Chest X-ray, PA view. Patient: 58 years old, sex M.
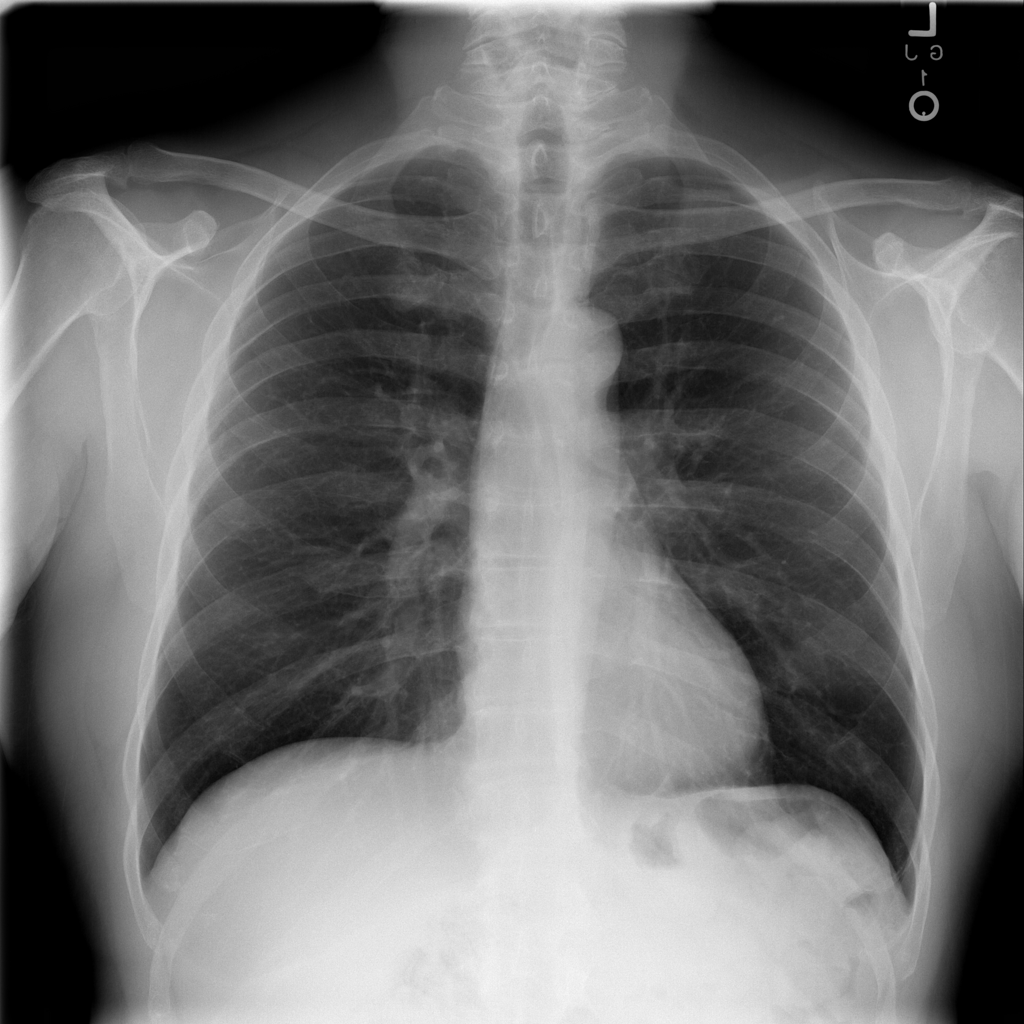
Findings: No Finding